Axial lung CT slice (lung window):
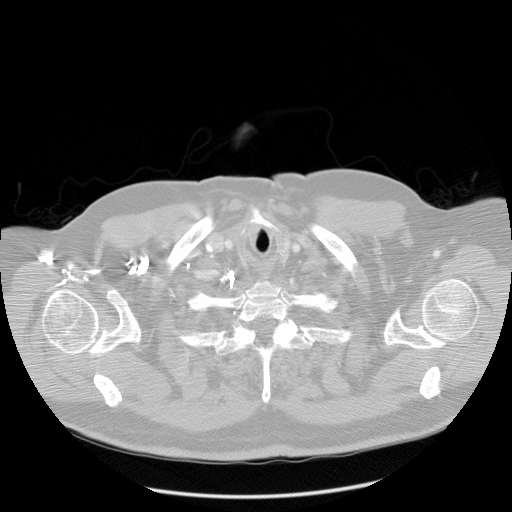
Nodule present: no